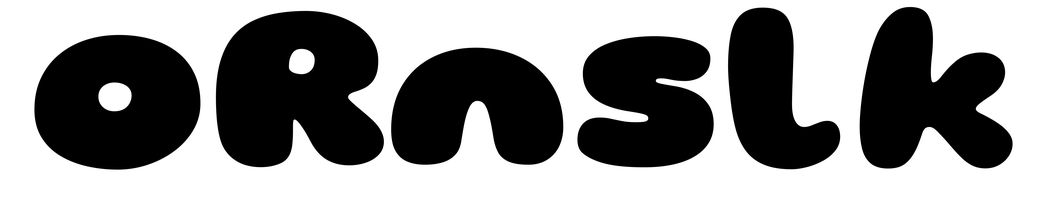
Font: Gluten_Black